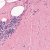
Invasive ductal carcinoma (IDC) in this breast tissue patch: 0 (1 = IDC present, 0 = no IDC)